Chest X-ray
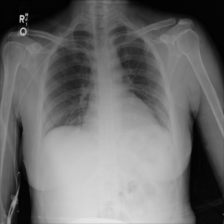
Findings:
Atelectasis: negative
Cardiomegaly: negative
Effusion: negative
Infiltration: negative
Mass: negative
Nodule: negative
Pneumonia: negative
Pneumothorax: negative
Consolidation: negative
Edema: negative
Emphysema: negative
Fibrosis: negative
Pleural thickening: negative
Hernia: negative